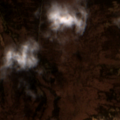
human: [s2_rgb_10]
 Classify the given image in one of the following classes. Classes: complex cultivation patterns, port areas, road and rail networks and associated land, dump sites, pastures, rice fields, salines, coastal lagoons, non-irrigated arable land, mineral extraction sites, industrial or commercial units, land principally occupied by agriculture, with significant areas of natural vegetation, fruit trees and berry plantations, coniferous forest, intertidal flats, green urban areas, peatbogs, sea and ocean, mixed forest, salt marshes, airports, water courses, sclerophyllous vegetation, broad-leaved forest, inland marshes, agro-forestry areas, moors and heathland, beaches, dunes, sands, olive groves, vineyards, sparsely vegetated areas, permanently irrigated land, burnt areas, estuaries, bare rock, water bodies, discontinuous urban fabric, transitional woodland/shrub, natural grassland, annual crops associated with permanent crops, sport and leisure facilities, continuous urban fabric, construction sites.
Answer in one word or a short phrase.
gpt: moors and heathland, peatbogs